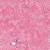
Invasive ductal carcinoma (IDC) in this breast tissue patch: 0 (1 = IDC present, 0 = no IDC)